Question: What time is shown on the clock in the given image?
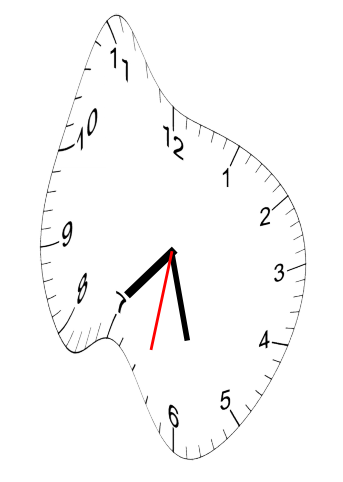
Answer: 07:27:32